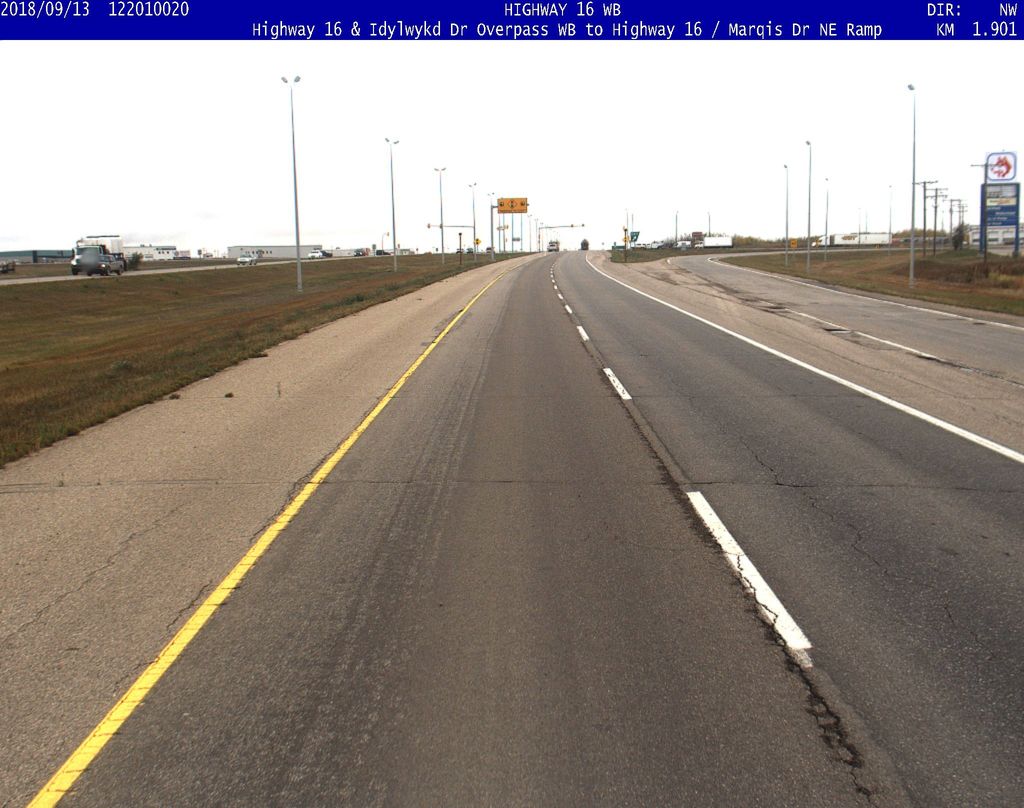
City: saskatoon